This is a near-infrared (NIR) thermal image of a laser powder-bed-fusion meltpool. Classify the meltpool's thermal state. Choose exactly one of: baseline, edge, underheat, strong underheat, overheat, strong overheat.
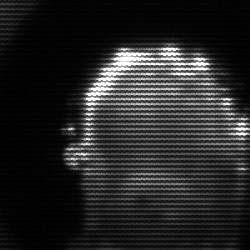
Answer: baseline